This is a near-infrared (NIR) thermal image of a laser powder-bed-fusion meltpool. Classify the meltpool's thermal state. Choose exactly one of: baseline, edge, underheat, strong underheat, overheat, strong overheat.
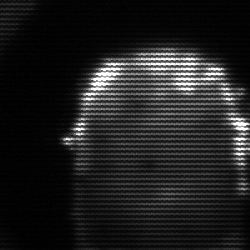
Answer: baseline